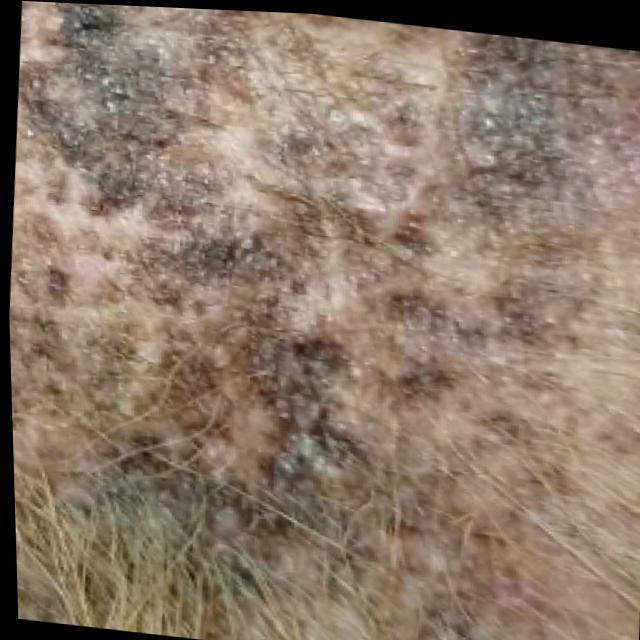
Canine demodicosis (Demodex mange) — caused by Demodex canis mites. Presents with alopecia, follicular papules, pustules, and comedones. Often localized on face and forelimbs.